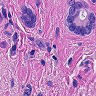
Metastatic tissue present: no